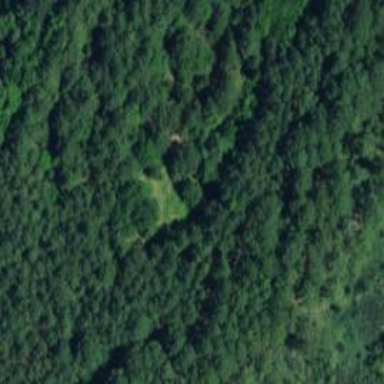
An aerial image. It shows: Hunting stand also known as tree stand.